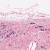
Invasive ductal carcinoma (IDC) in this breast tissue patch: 1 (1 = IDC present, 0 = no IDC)